Field crop: maize
Growth stage: 2
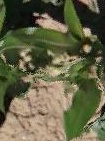
Species: maize